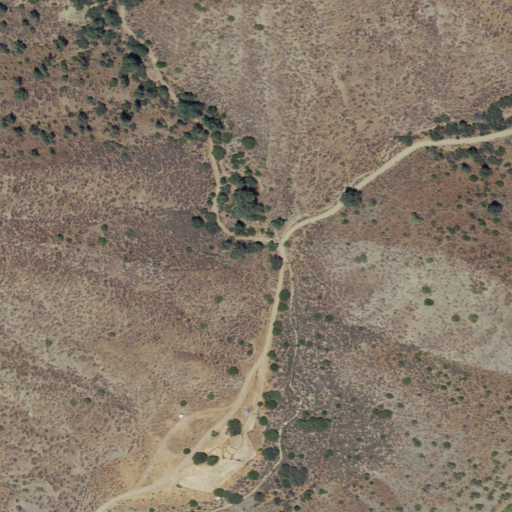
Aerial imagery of valley in California named Nehi Canyon containing shrub, grassland, open development, and low intensity development